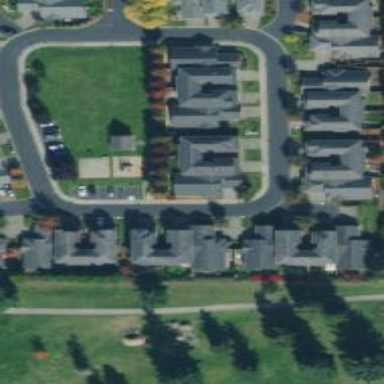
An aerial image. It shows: Residential road.